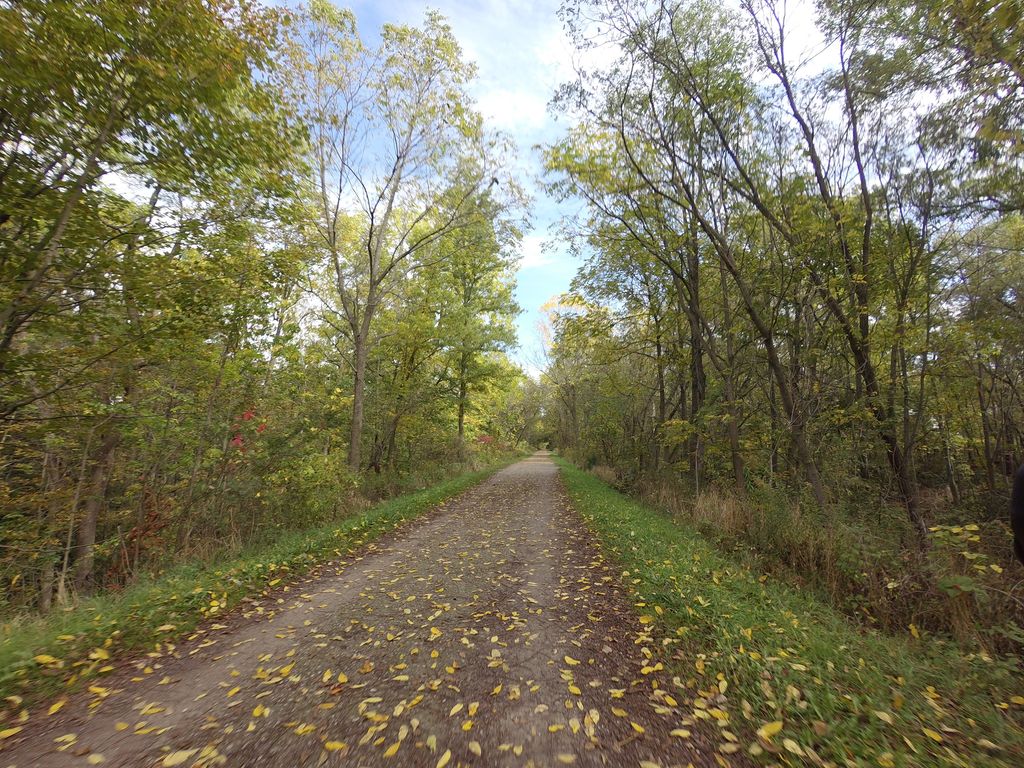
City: hamilton